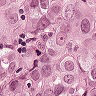
Metastatic tissue present: yes